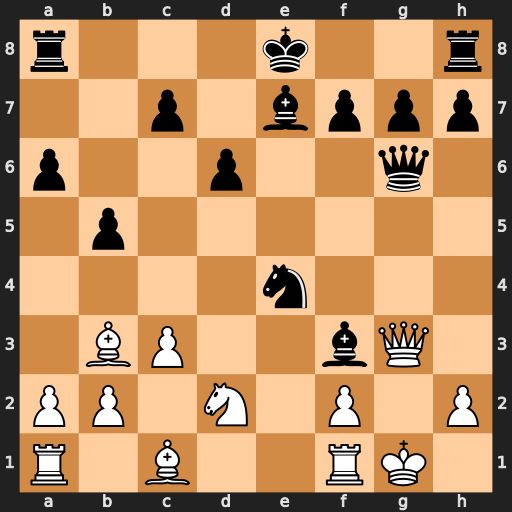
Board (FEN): r3k2r/2p1bppp/p2p2q1/1p6/4n3/1BP2bQ1/PP1N1P1P/R1B2RK1
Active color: w
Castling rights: kq
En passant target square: -
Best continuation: Qxg6 hxg6 Nxf3